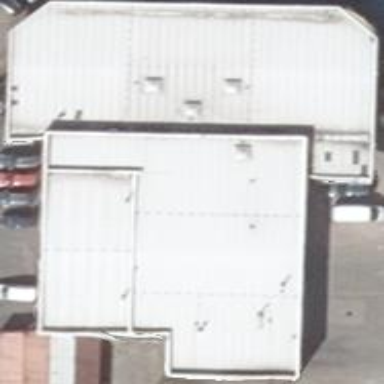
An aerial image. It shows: Car shop building that offers dealer and repair services.